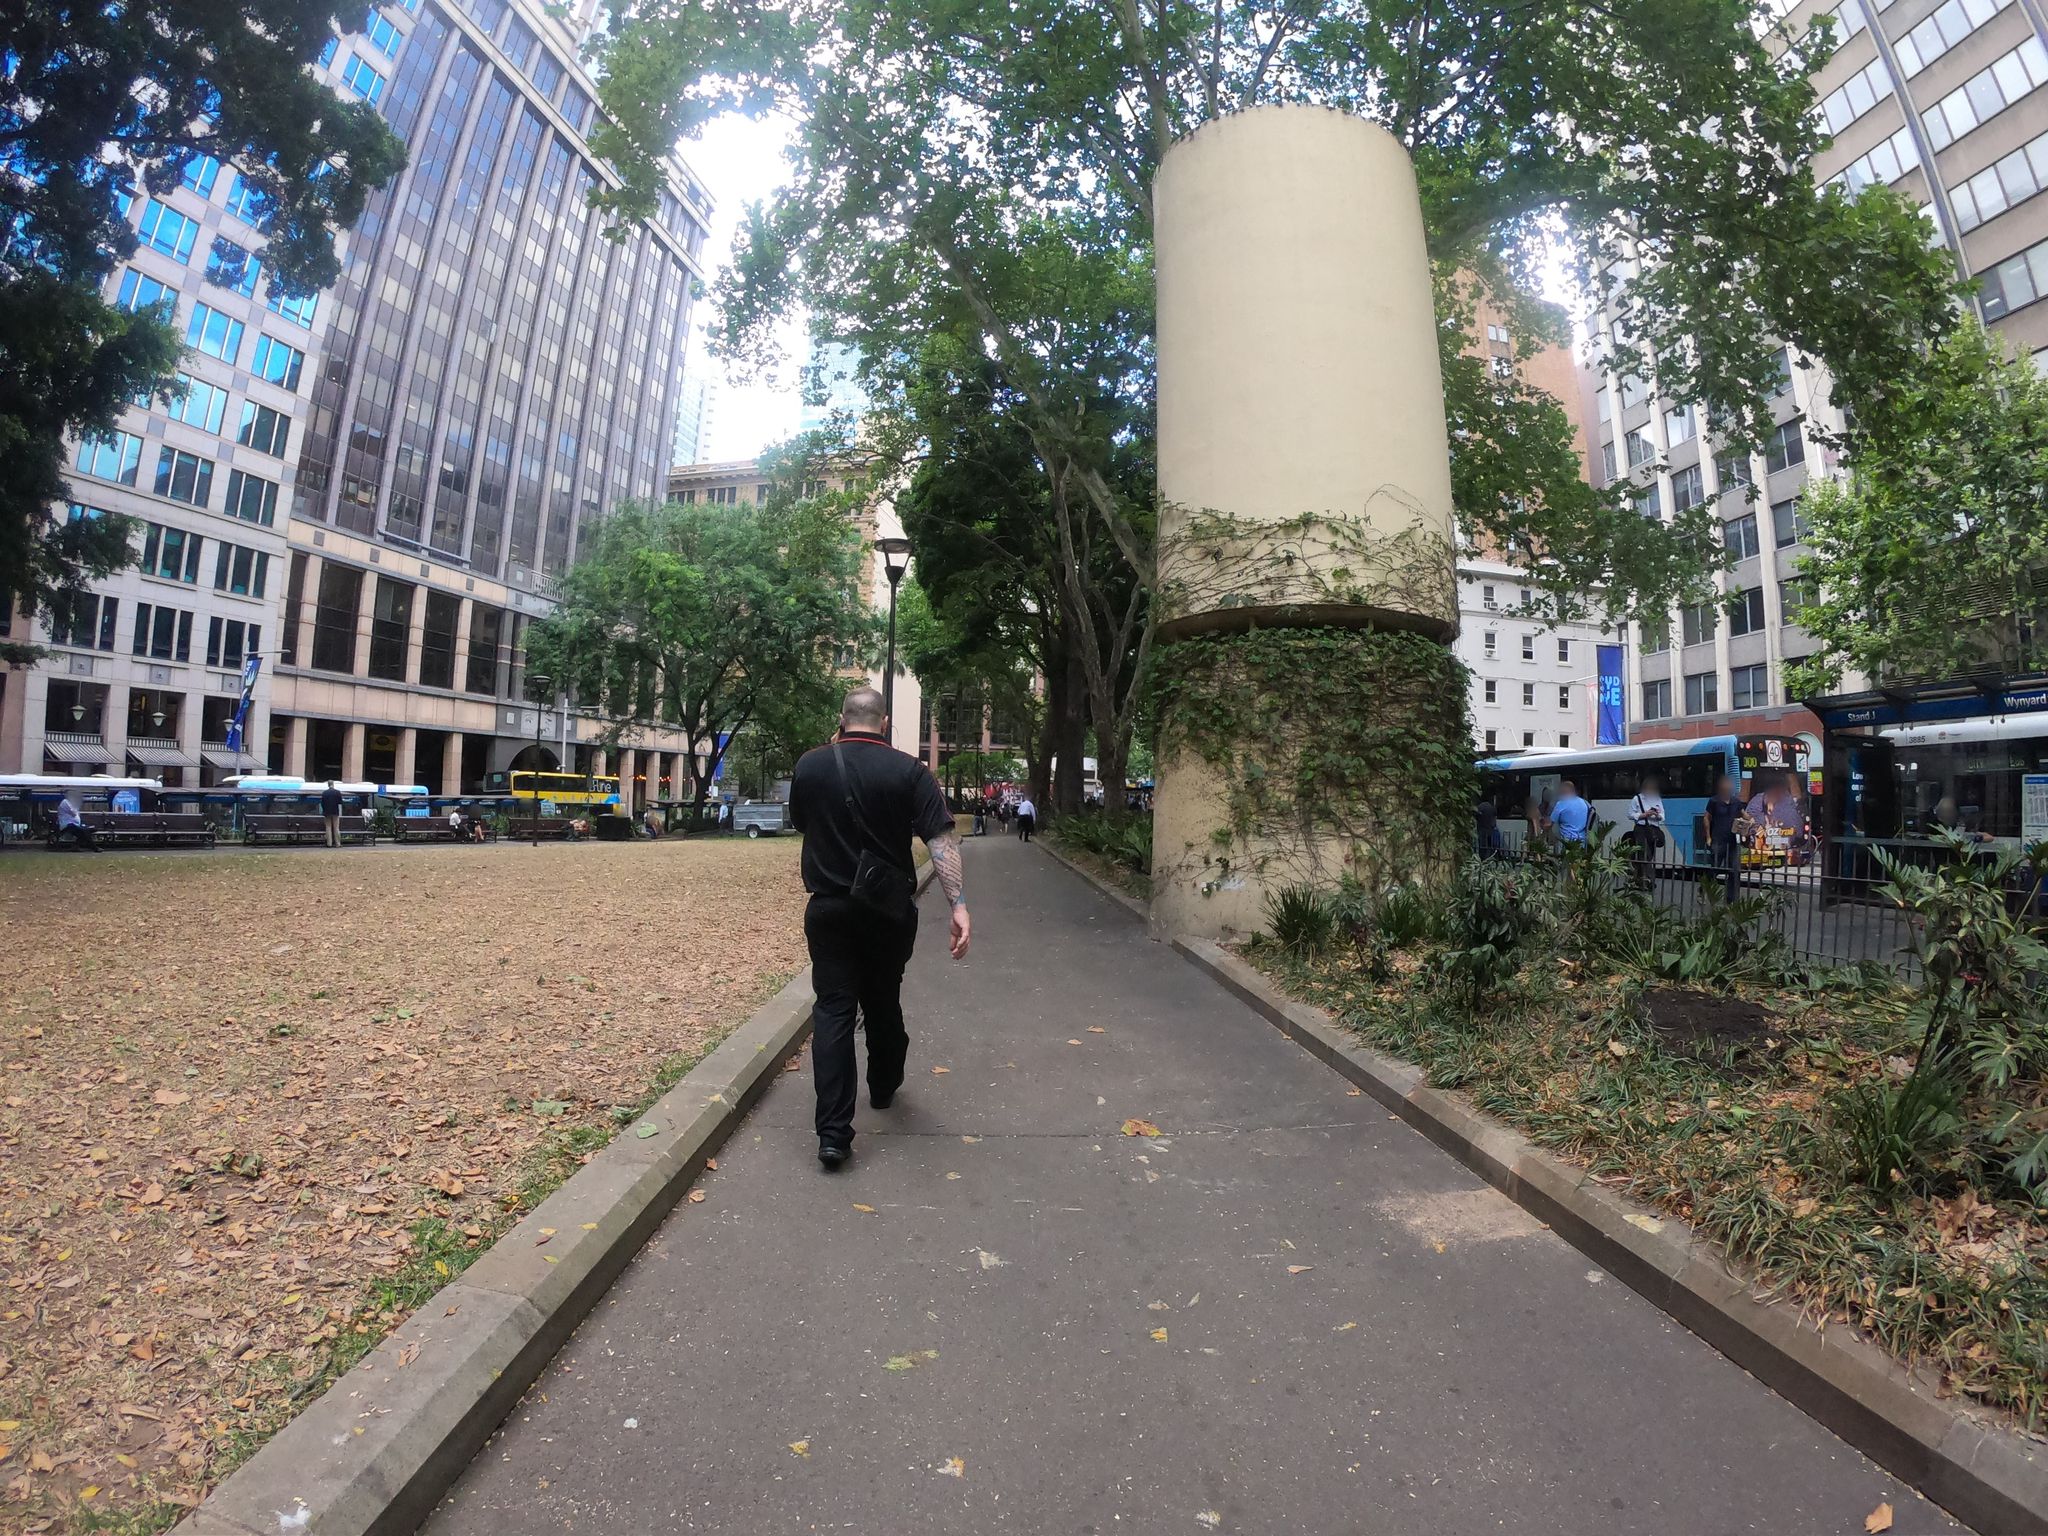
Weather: clear
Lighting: day
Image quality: good
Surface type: walking surface
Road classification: footway
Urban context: urban centre
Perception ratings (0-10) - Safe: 6.55, Lively: 7.39, Beautiful: 5.5, Boring: 0.76, Depressing: 2.21, Wealthy: 7.36